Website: lowes
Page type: billing-address
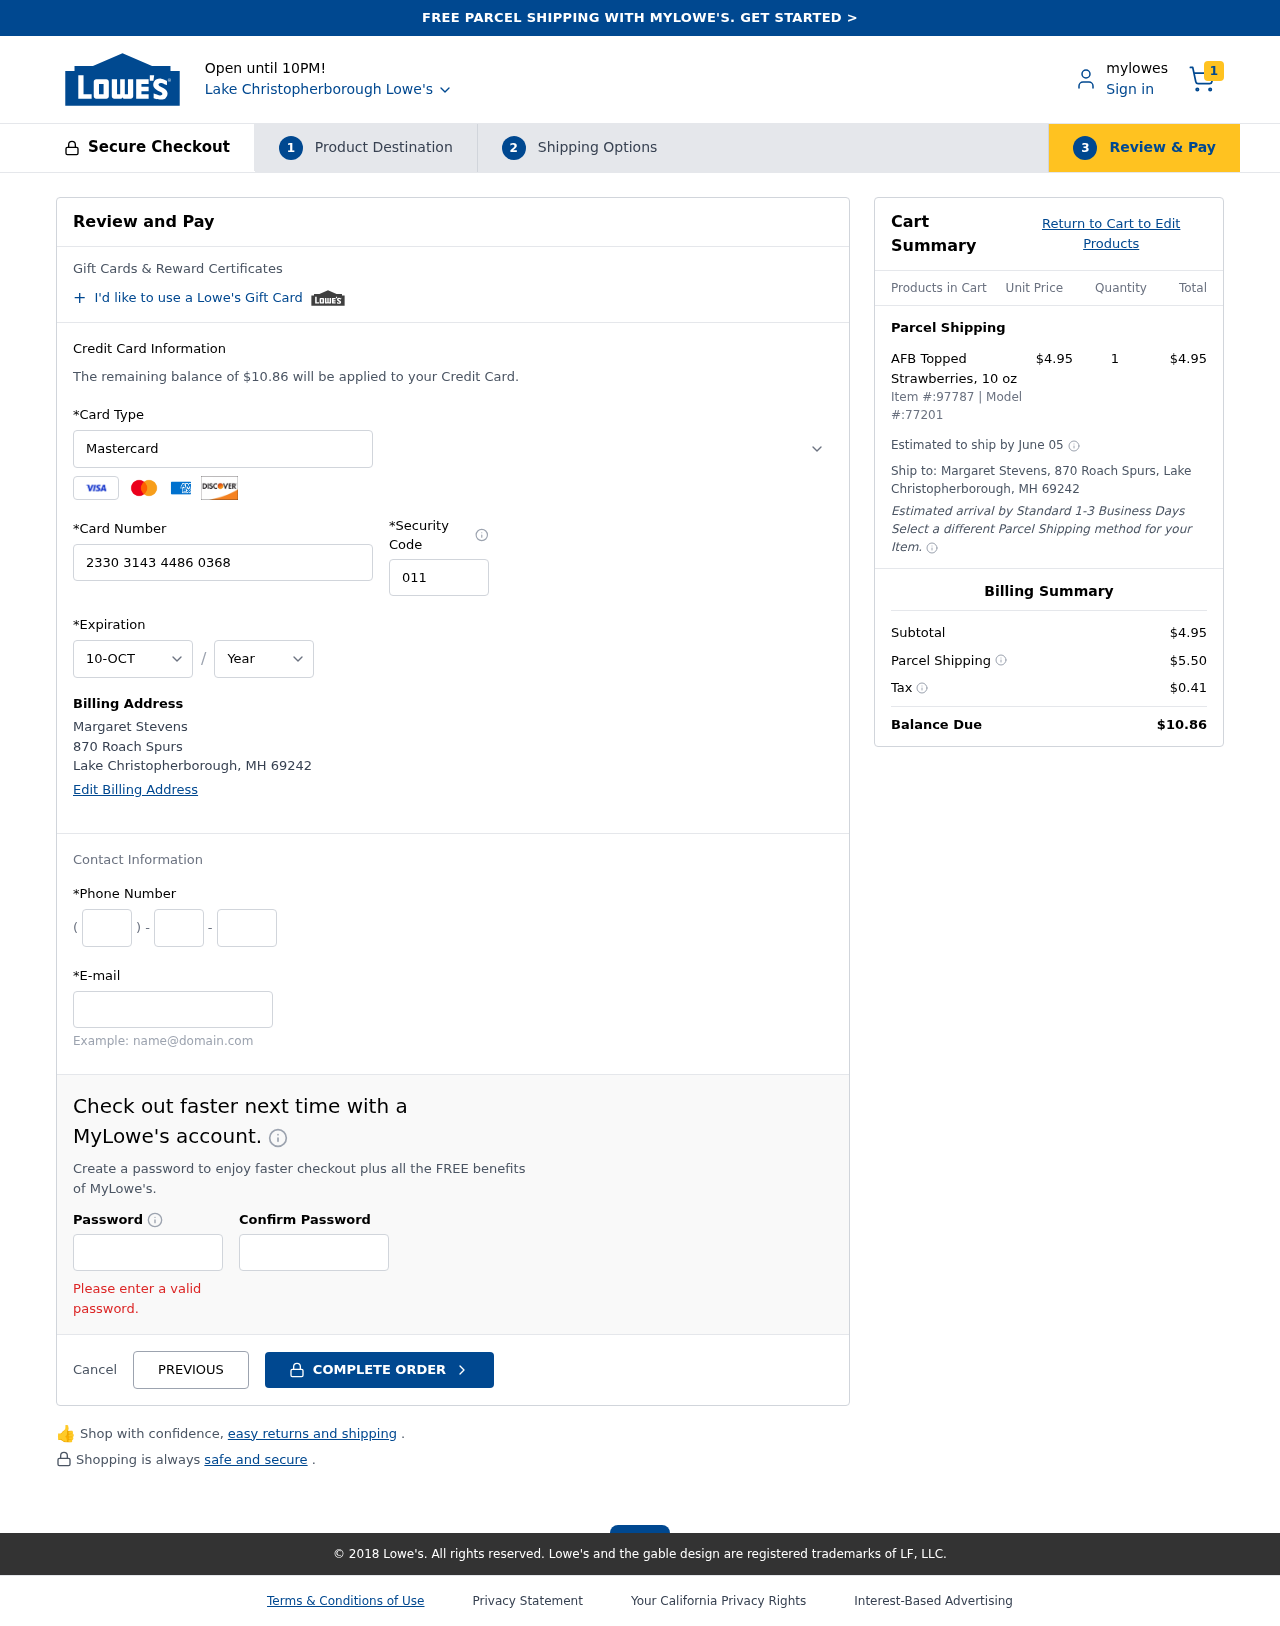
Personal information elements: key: PII_CARD_CVV
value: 011
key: PII_CARD_EXPIRY_MONTH
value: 10
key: PII_CARD_EXPIRY_YEAR
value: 28
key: PII_CARD_NUMBER
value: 2330 3143 4486 0368
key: PII_CARD_TYPE
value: Mastercard
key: PII_CITY
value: Lake Christopherborough
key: PII_CITY_STATE_ZIP
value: Lake Christopherborough, MH 69242
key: PII_EMAIL
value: margaret_stevens@yahoo.com
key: PII_FULLNAME
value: Margaret Stevens
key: PII_PHONE_AREA
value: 935
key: PII_PHONE_PREFIX
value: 810
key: PII_PHONE_SUFFIX
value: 8511
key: PII_STREET
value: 870 Roach Spurs
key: PII_FULLNAME2
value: Margaret Stevens
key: PII_STREET2
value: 870 Roach Spurs
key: PII_CITY_STATE_ZIP2
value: Lake Christopherborough, MH 69242
Product elements: key: PRODUCT1_NAME
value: AFB Topped Strawberries, 10 oz
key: PRODUCT1_PRICE
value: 4.95
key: PRODUCT1_QUANTITY
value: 1
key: PRODUCT_ITEM_NUMBER
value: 97787
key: PRODUCT_MODEL_NUMBER
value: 77201
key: PRODUCT1_LINE_TOTAL
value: $4.95
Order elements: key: ORDER_NUM_ITEMS
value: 1
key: ORDER_TOTAL
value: $10.86
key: ORDER_SHIPPING_DATE
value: June 05
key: ORDER_SUBTOTAL
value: $4.95
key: ORDER_SHIPPING_COST
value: $5.50
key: ORDER_TAX
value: $0.41